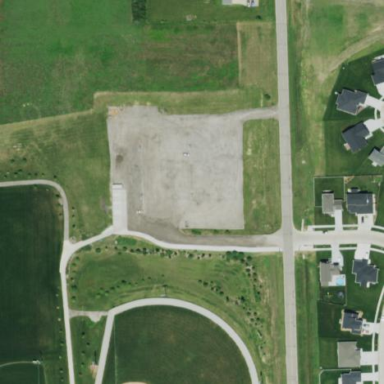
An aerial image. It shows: Unpaved surface parking area.